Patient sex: F
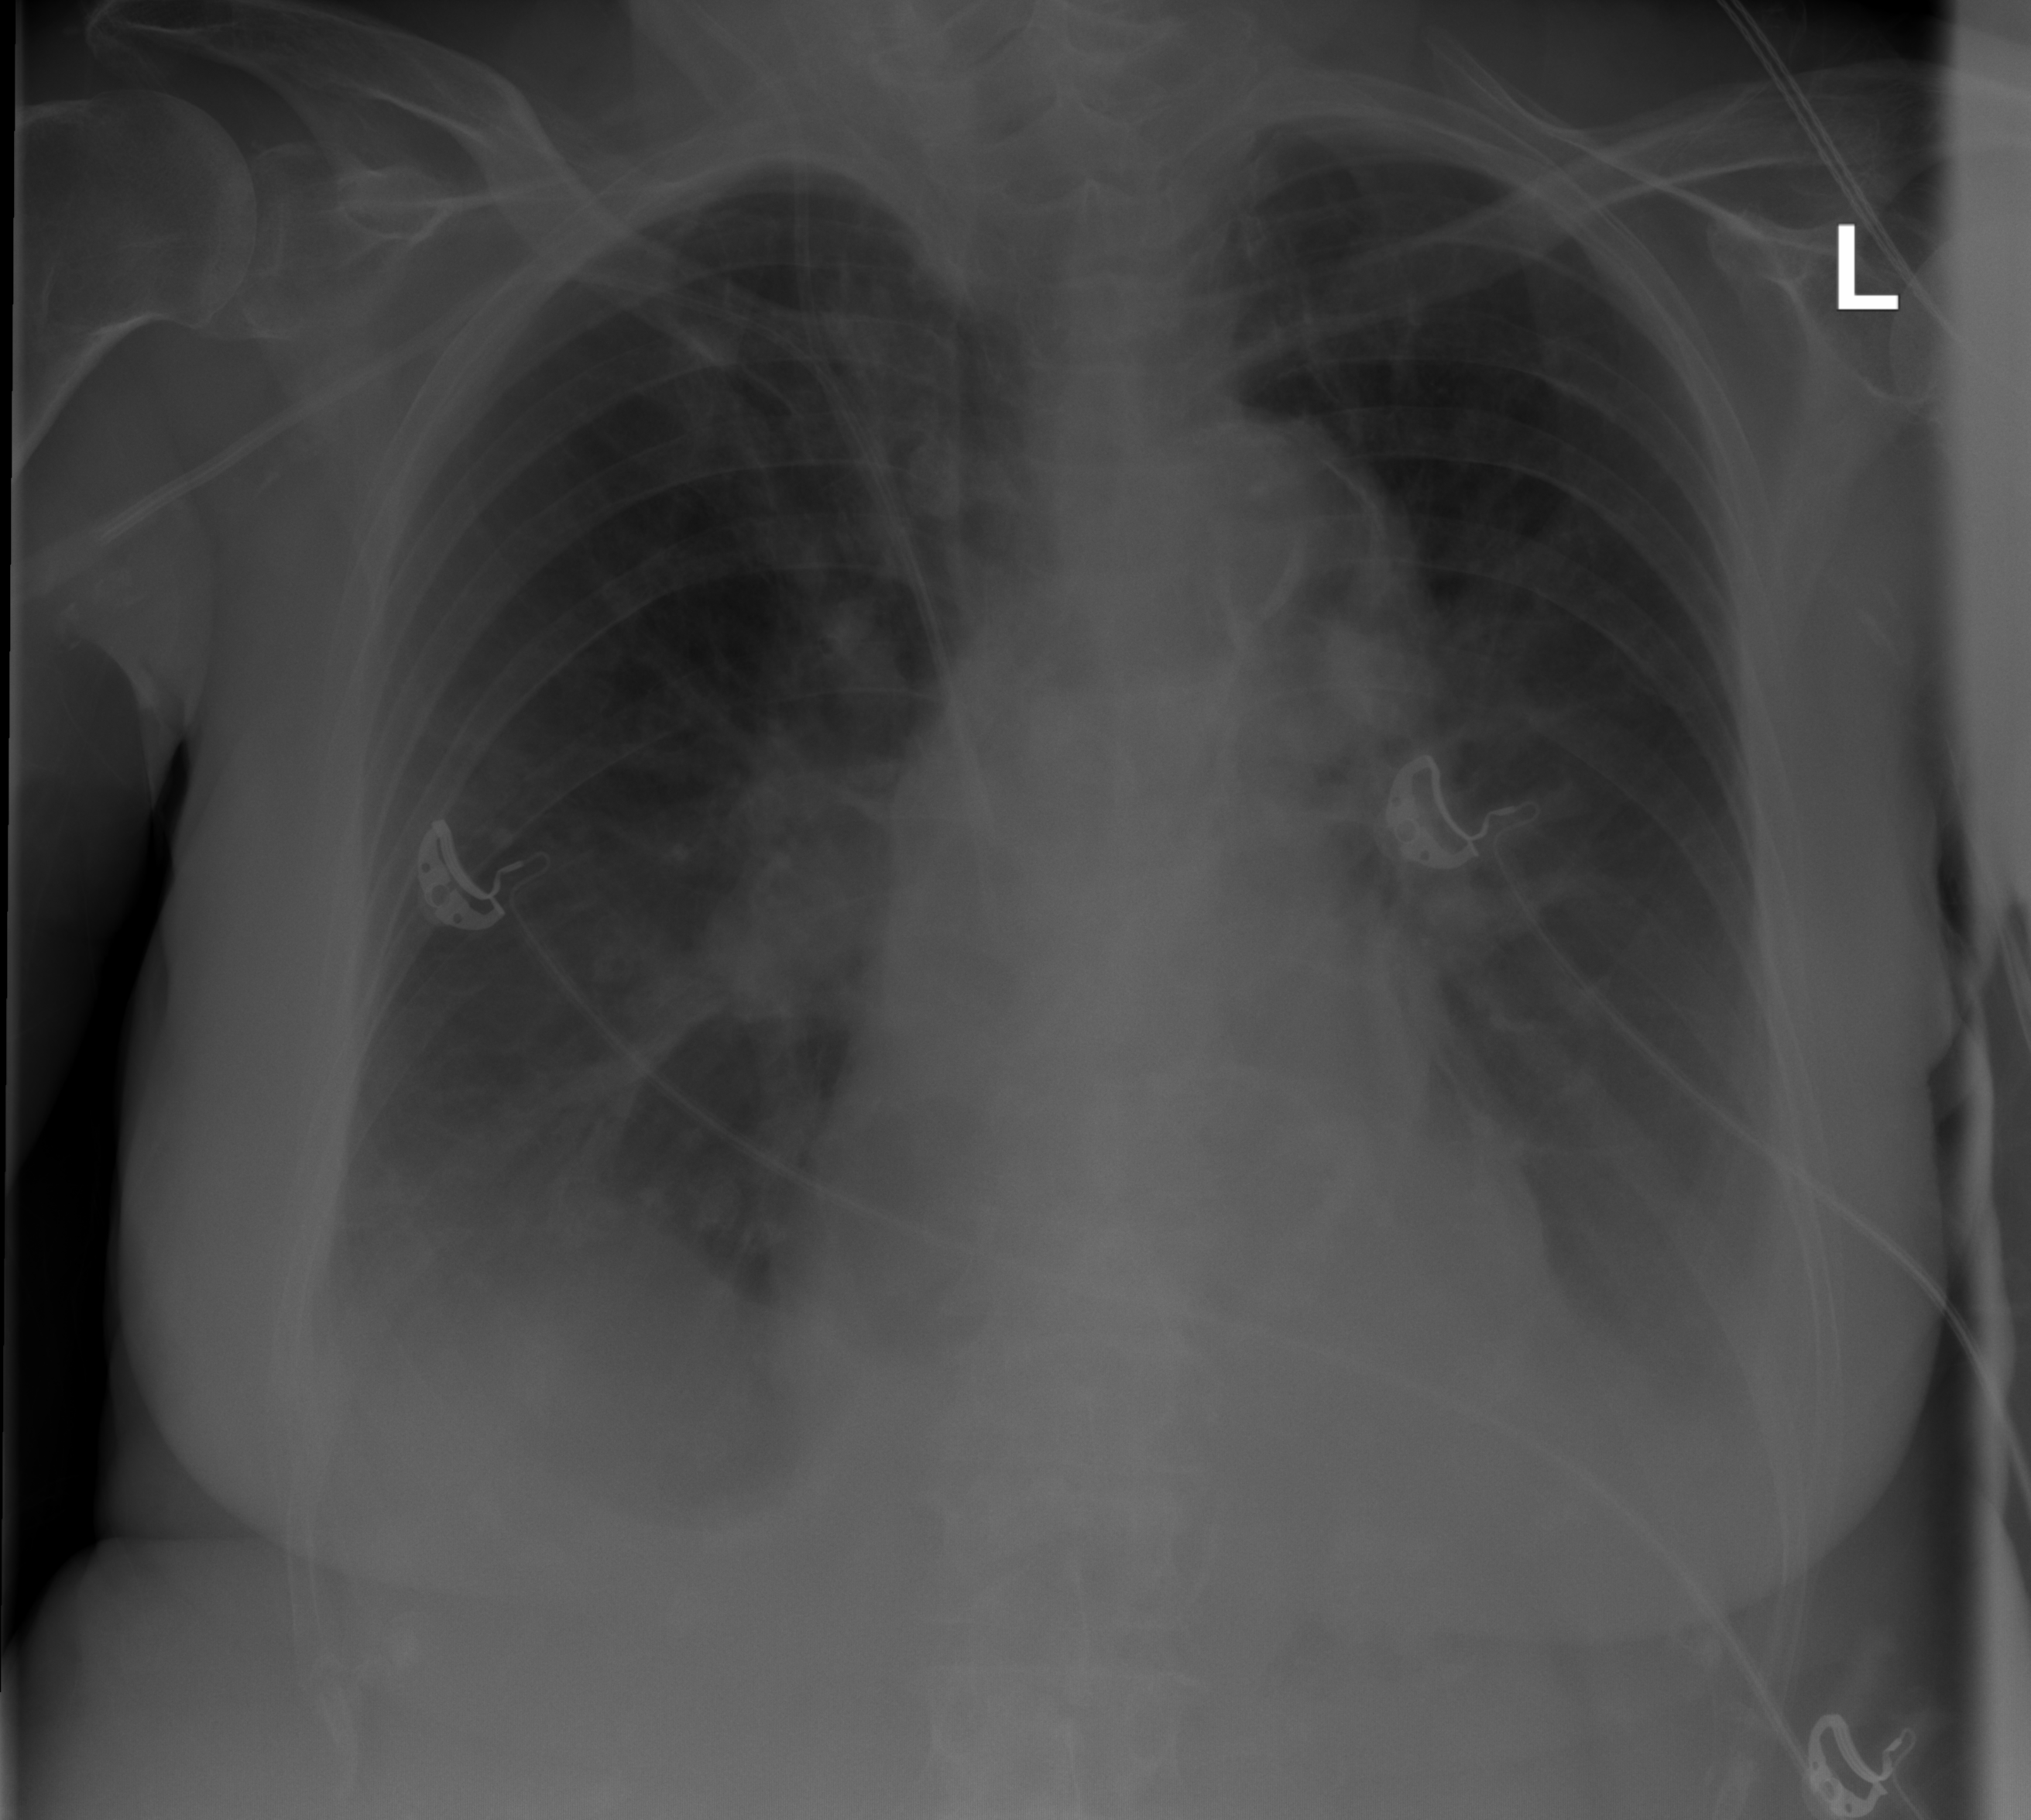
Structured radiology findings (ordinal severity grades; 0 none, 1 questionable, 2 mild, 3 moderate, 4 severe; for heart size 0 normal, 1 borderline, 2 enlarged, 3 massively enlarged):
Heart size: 1
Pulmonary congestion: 2
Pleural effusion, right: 3
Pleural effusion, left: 3
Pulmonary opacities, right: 1
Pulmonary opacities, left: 1
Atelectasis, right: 3
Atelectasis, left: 3